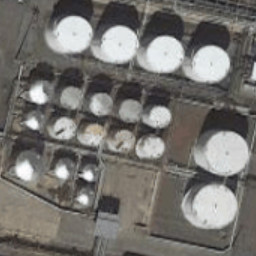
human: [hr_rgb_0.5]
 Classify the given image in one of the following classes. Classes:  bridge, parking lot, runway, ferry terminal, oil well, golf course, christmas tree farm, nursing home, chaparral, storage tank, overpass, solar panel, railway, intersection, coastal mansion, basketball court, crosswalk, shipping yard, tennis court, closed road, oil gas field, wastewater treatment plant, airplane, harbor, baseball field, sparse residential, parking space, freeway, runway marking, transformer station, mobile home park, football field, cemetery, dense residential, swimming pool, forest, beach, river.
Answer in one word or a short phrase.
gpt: storage tank